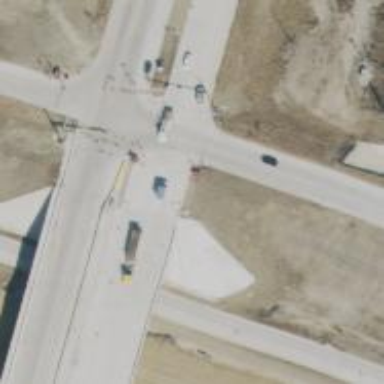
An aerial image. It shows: Secondary road with bridge.